Question: How is it possible to use new-style dragging cursor on Windows when user is dragging something (e.g. image) from Explorer to my application?

In some apps (MS Paint, Visual Studio, Qt Creator, ...) old cursors are used, in others (Explorer, Skype, Chrome, Opera, ...) - new.
I'm talking only about the case when drag&drop operation was created of our application. So it is handled by other program (Explorer in my case).
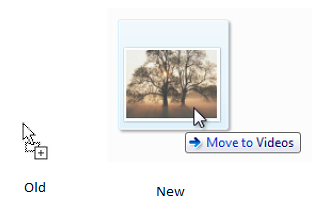
Answer: Use <URL>.